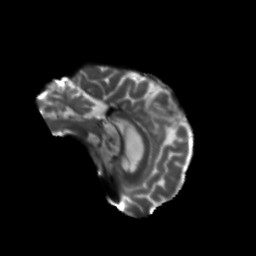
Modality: T2w
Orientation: sagittal
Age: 68
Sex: female
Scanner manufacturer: siemens
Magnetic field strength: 3 T
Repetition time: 5.47 s
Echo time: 0.0854 s